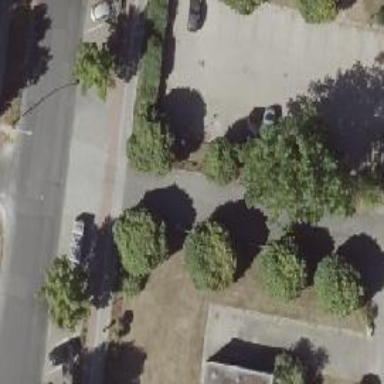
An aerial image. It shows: Concrete driveway serving as service road.